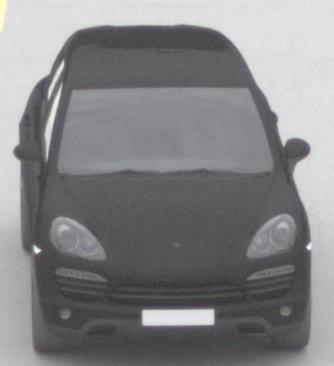
Make: Porsche
Model: Cayenne
Detailed model: Cayenne (958)
Model produced from: 2010/05
Model produced until: 2014/07
Doors: 5
Color: black
Road condition: dry road
Daytime: midday
Contrast: low contrast